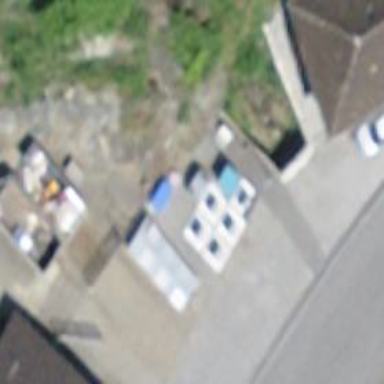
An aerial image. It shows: Recycling container at amenity designated for recycling.